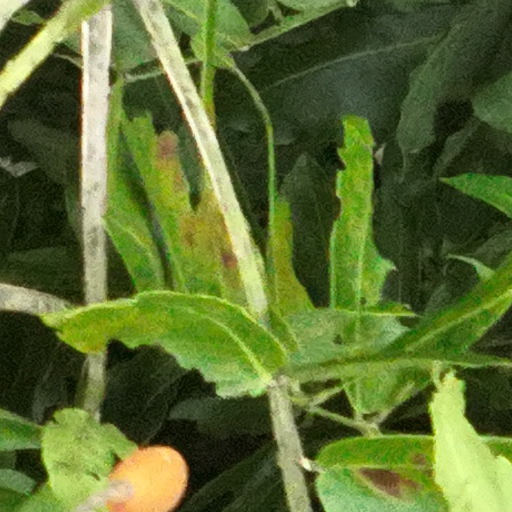
Species: Dipteryx oleifera
GBIF accepted scientific name: Dipteryx oleifera
Crown area (m\u00b2): 389.118